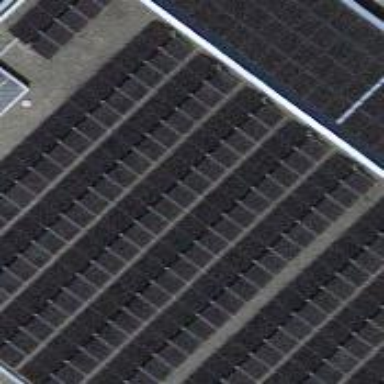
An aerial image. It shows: Solar power generator utilizing photovoltaic technology with solar photovoltaic panels.